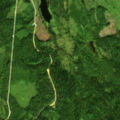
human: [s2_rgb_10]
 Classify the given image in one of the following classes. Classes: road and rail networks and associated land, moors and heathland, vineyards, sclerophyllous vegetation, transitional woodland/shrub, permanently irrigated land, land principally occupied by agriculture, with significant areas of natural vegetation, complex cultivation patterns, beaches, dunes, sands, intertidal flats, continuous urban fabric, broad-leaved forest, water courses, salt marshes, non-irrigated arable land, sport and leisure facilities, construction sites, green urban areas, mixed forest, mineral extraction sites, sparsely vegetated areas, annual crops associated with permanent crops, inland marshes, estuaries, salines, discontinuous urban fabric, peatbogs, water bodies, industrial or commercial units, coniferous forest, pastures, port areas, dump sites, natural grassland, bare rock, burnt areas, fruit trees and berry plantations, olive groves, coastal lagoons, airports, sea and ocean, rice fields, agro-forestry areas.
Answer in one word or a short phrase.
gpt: coniferous forest, mixed forest, transitional woodland/shrub